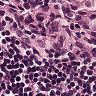
Metastatic tissue present: yes